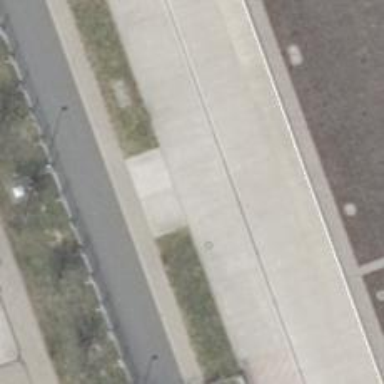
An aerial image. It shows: Concrete driveway serving as service road.